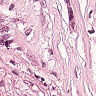
Metastatic tissue present: yes